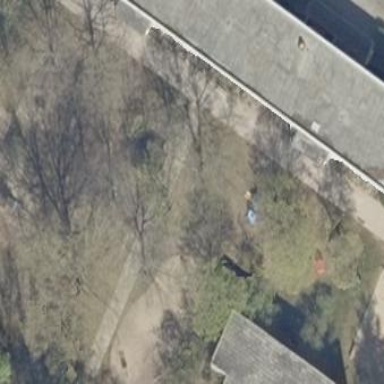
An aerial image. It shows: Kindergarten.